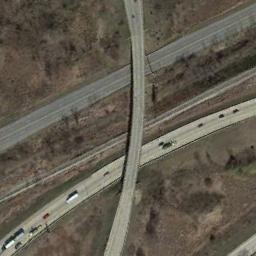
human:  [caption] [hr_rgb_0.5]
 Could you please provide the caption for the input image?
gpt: There are many cars on the road under the overpass .

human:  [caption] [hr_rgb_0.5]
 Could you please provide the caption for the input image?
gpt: The overpass is next to the bare land with some cars .

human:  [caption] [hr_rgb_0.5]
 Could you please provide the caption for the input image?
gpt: There are brown bare land and some bushes beside the overpass .

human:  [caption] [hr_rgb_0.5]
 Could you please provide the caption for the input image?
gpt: There are four large trucks on the overpass .

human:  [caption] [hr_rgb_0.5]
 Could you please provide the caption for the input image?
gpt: The overpass is over the roads on the wasteland .